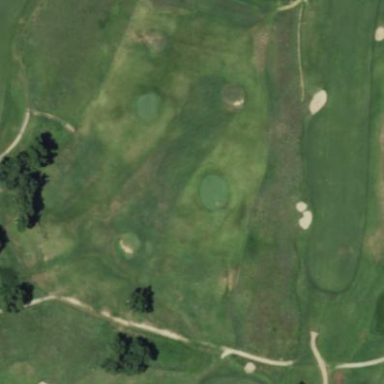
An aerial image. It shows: Driving range for golf on grass.